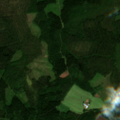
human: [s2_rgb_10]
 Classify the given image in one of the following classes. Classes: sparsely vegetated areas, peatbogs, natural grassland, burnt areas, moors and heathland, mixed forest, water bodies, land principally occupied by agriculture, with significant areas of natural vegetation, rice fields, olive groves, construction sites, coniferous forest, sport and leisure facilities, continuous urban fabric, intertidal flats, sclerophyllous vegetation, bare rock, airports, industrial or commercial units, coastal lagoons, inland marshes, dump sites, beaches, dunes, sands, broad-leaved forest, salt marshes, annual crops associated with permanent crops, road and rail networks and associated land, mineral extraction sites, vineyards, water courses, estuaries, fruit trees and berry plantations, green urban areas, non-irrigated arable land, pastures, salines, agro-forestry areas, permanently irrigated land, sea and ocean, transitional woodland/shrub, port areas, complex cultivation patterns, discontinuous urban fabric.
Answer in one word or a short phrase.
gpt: coniferous forest, mixed forest